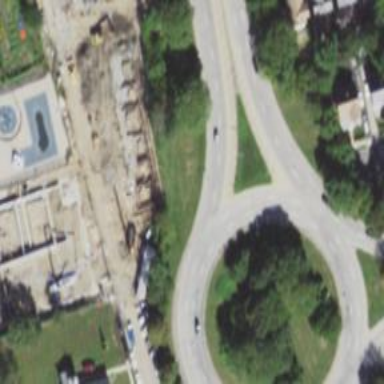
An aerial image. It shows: Secondary road leading to roundabout.